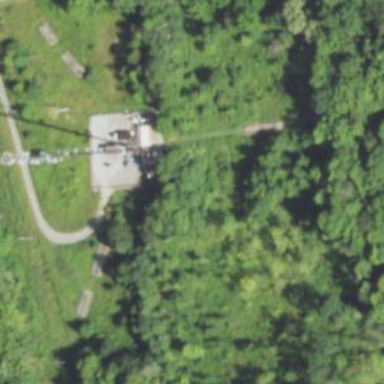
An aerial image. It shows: Man-made mast used for communication purposes.